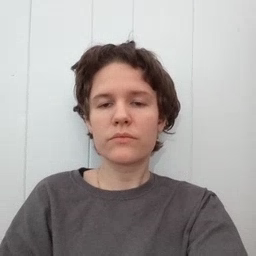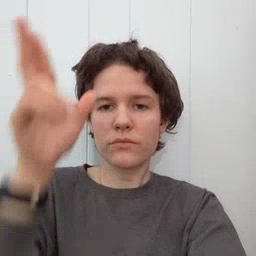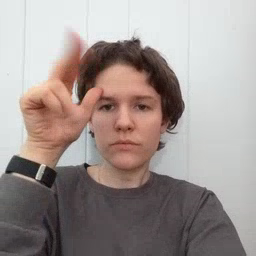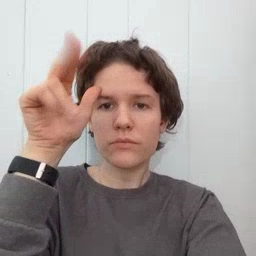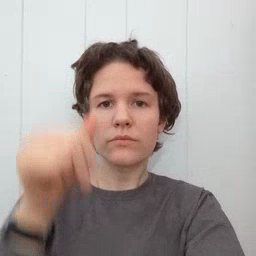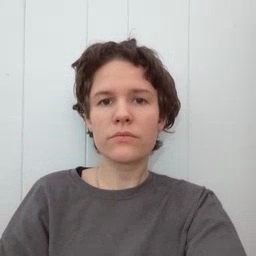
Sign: horse